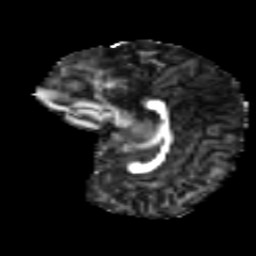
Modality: FA
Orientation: sagittal
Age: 10
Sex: female
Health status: ill
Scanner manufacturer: ge
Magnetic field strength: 3 T
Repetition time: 6.752 s
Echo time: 0.079 s